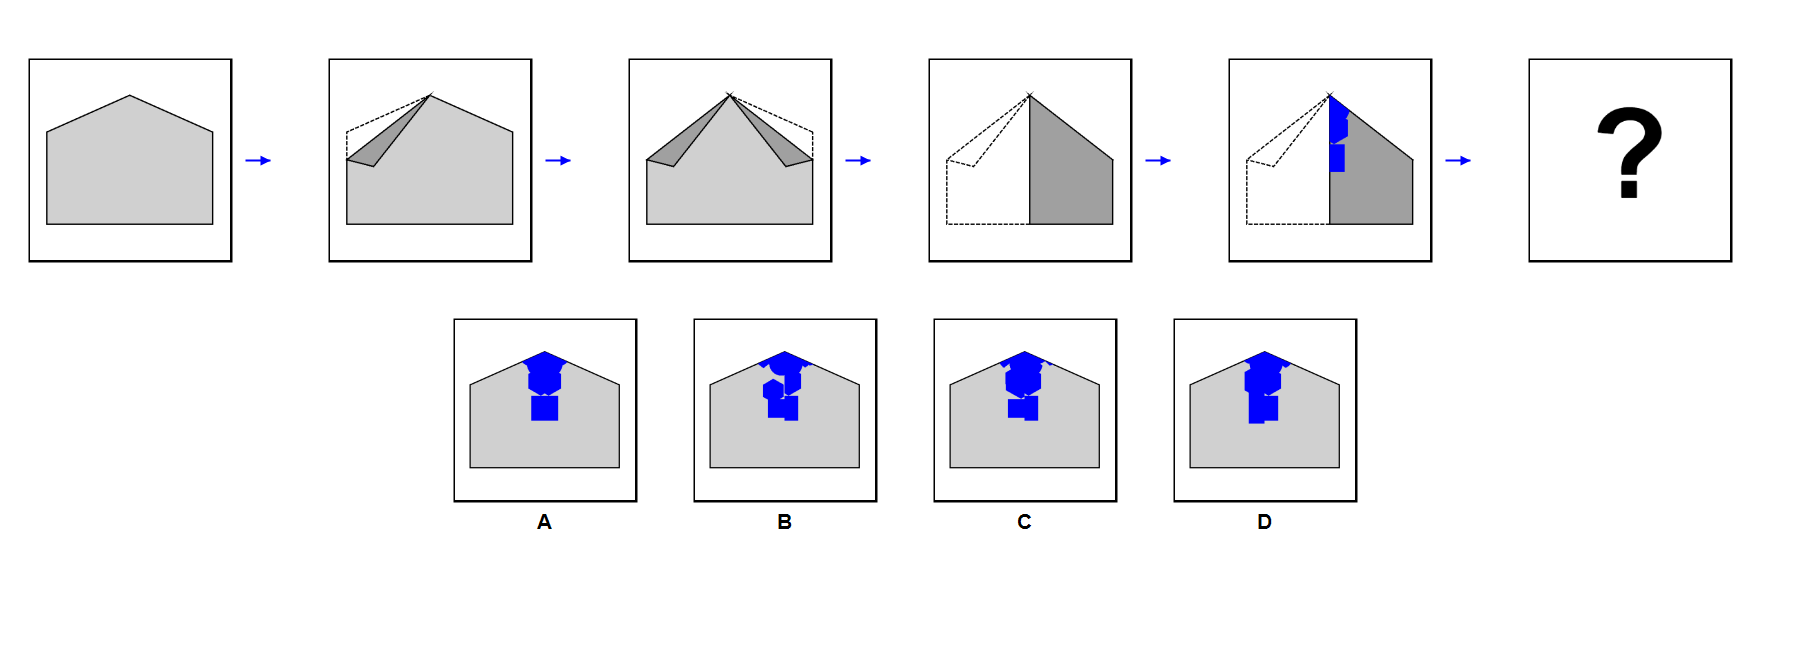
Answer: A